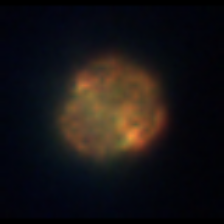
Taxon: Ciliates
Group: Other